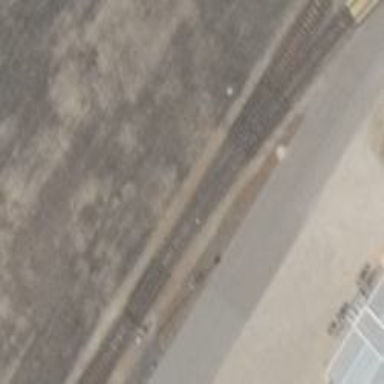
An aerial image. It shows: Railway switch.